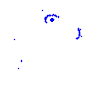
Particle: proton